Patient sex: M
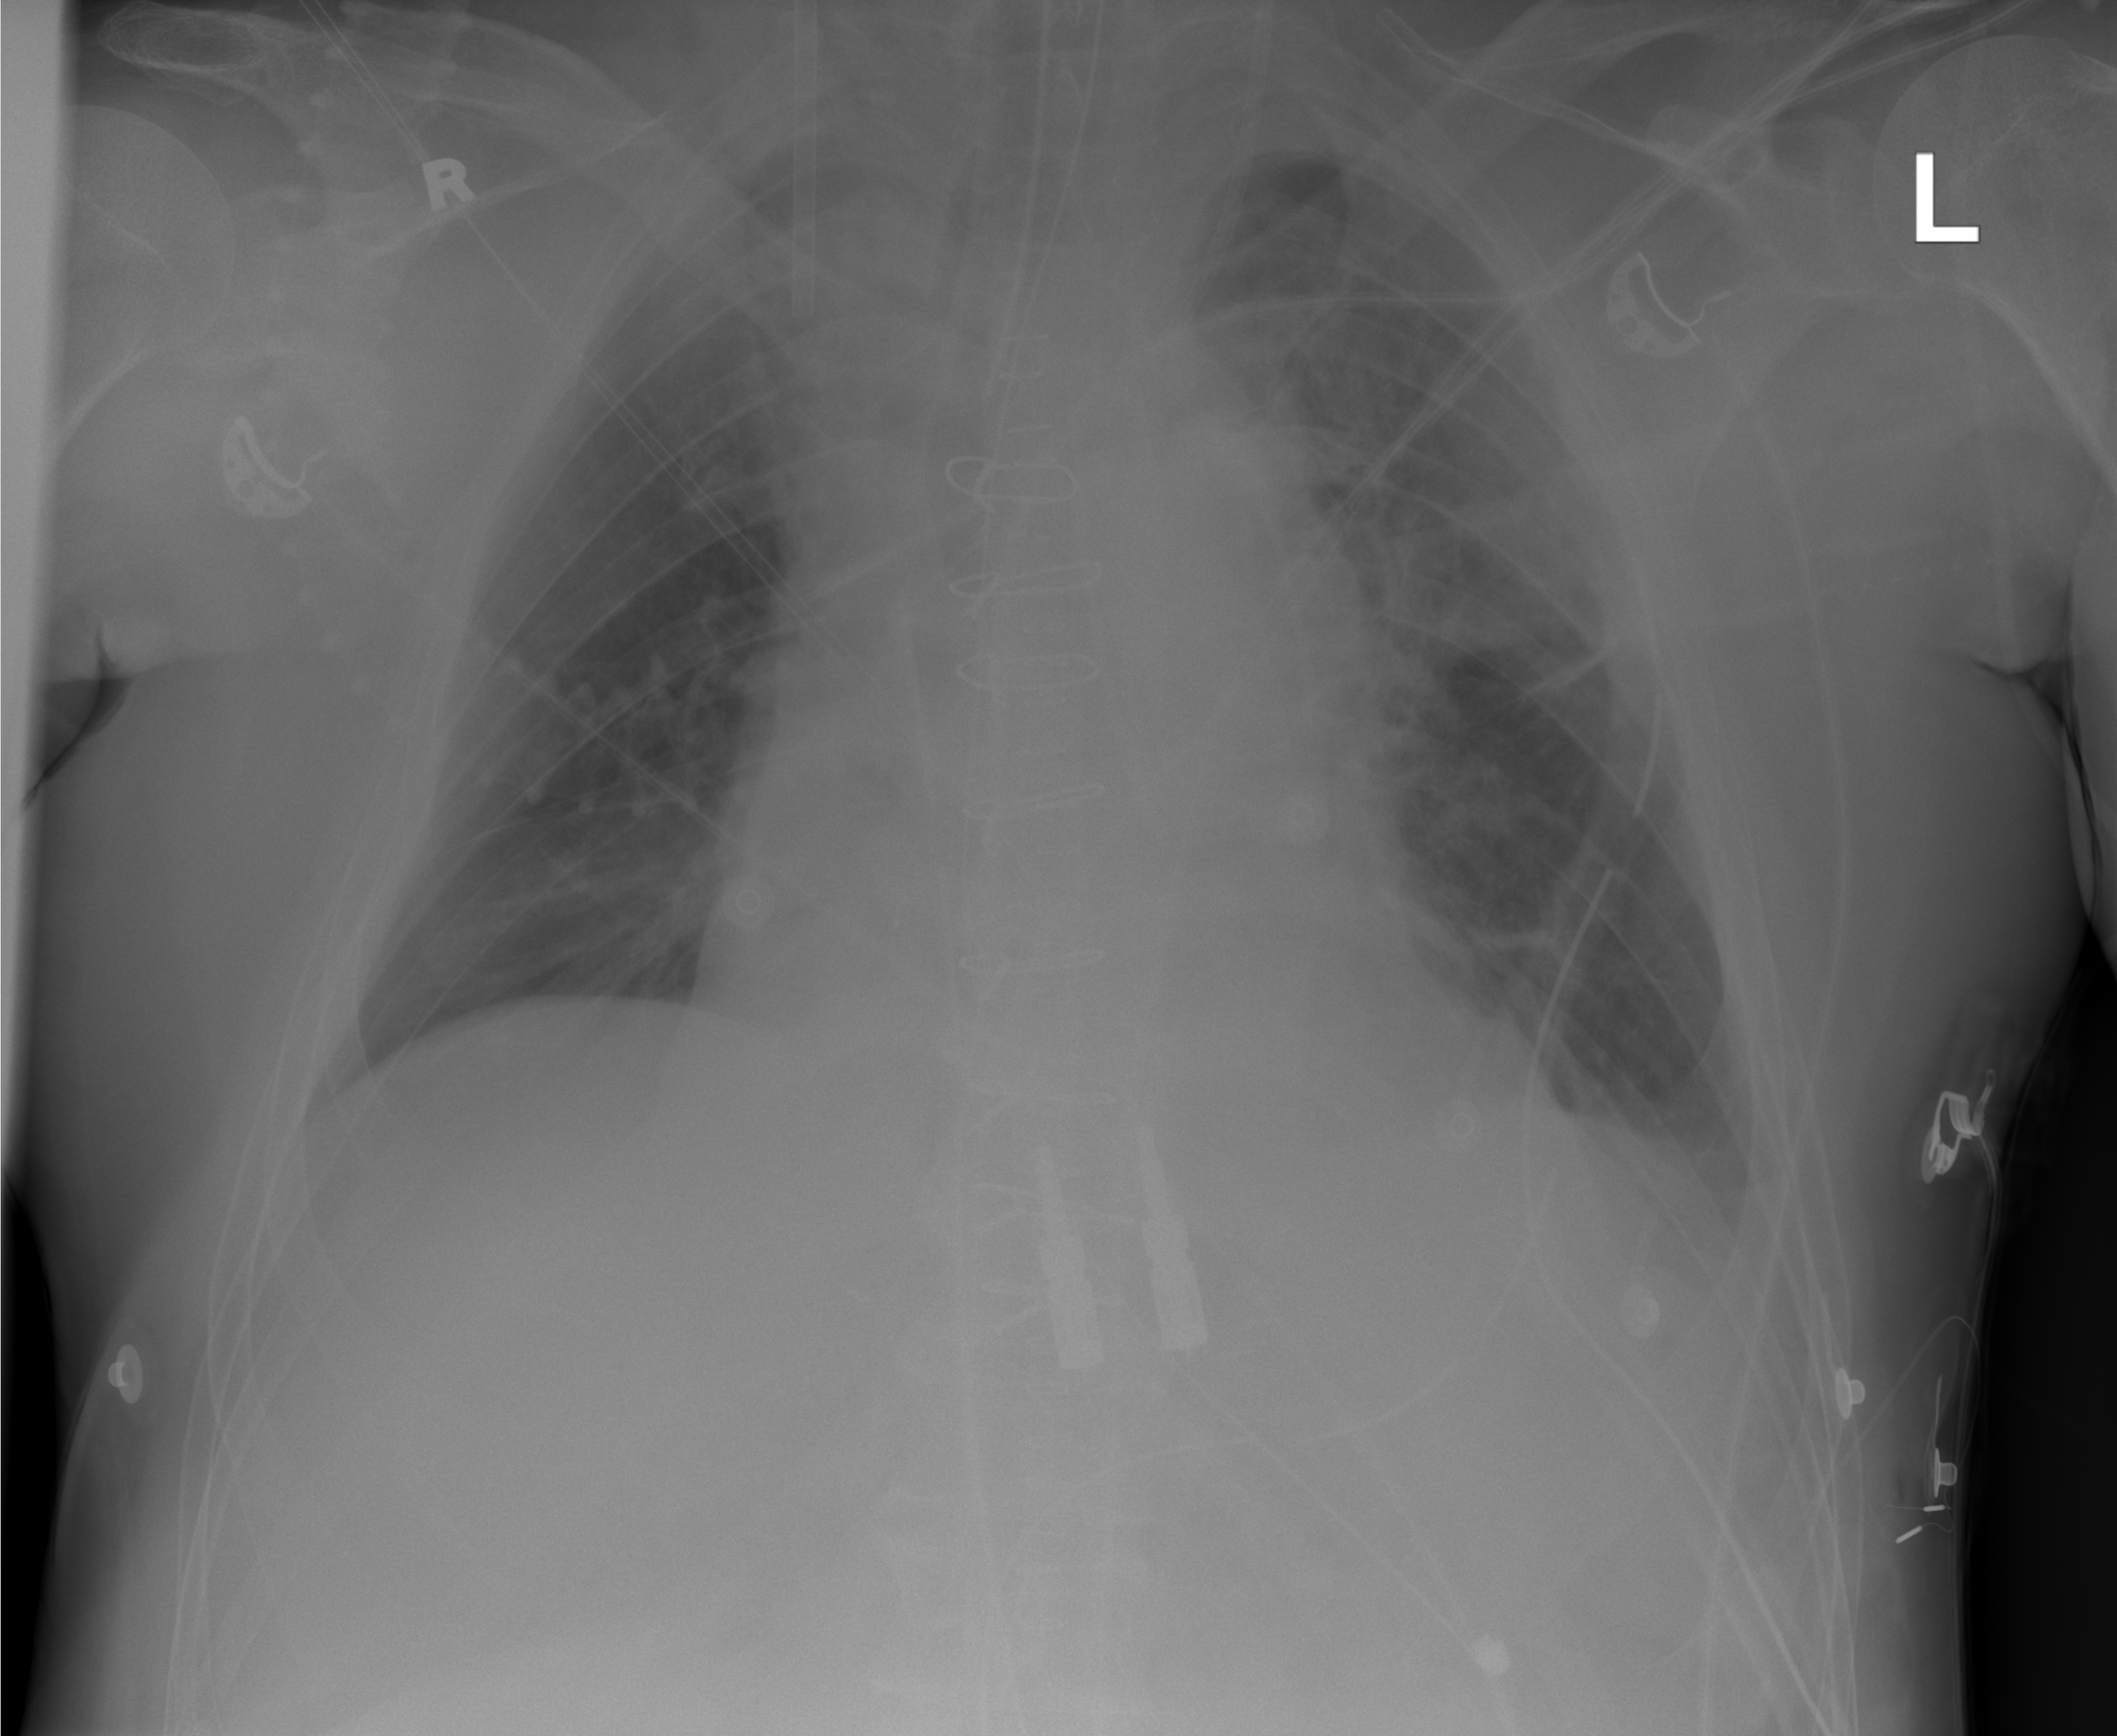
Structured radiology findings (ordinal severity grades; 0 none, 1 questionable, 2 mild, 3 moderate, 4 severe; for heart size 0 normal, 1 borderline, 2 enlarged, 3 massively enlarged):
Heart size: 2
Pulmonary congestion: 0
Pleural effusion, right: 0
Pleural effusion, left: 1
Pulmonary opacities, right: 0
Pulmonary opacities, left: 0
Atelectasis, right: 0
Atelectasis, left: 0